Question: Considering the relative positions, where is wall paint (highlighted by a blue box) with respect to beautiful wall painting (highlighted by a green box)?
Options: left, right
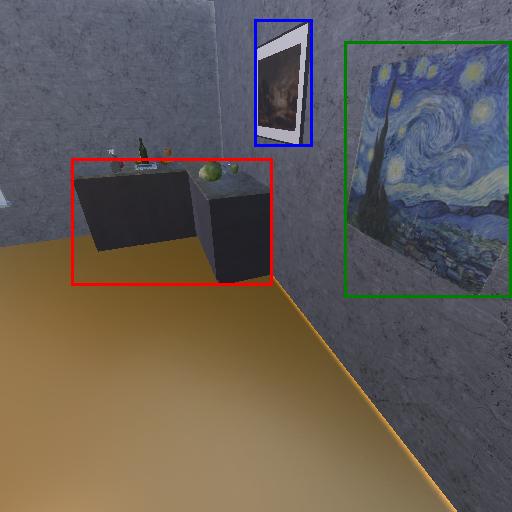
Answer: left